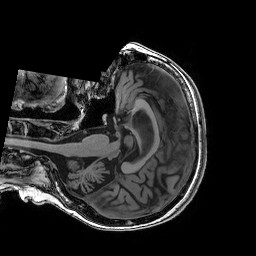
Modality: T1w
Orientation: axial
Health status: healthy
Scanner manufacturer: philips
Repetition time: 0.00761 s
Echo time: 0.00351 s